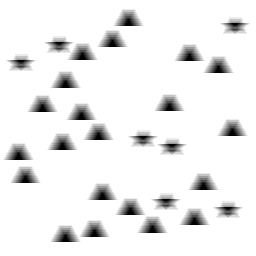
Squares: 0
Triangles: 21
Stars: 7
Total shapes: 28